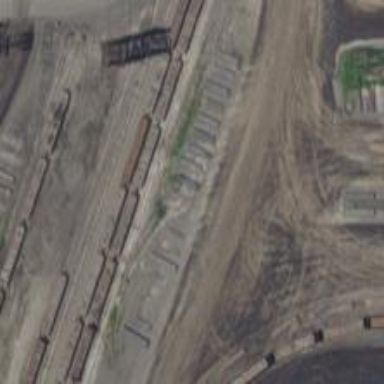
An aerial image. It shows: Abandoned railway spur.